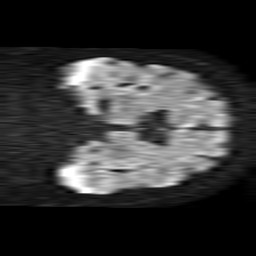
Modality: TRACE
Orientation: coronal
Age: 62
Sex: male
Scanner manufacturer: philips
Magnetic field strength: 1.5 T
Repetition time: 4.6 s
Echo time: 0.08517 s